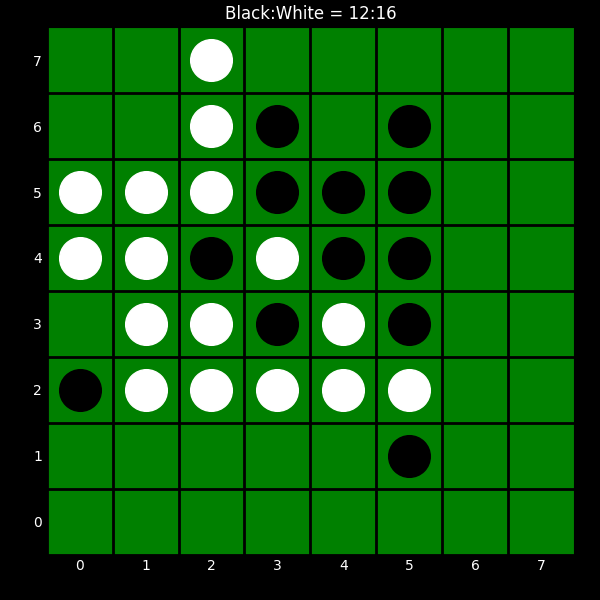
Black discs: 12
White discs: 16